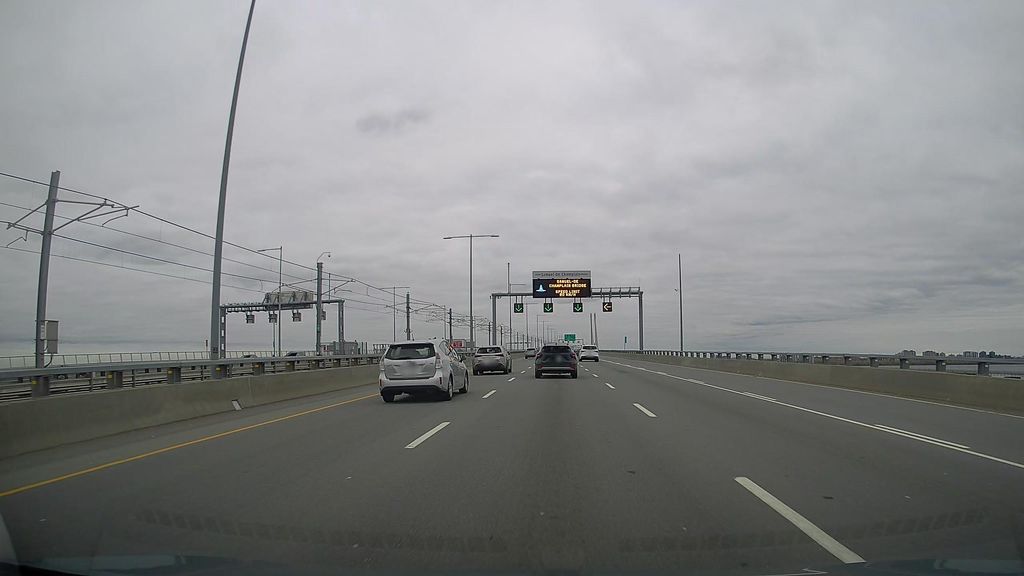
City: montreal